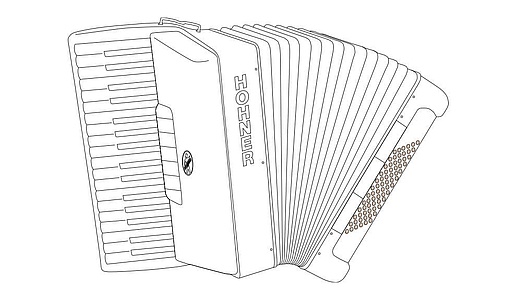
Label: accordion, piano accordion, squeeze box